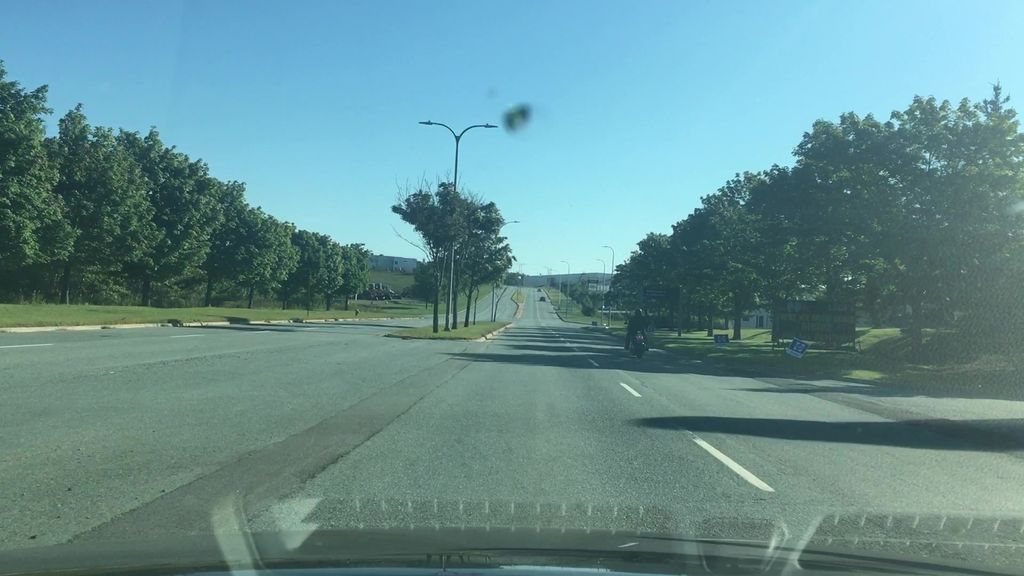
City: halifax